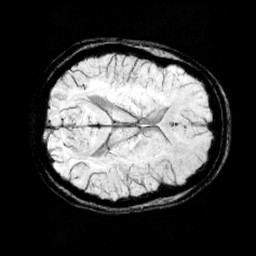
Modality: minIP
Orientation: axial
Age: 13
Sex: female
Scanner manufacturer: siemens
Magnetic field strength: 3 T
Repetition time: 0.027 s
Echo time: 0.02 s